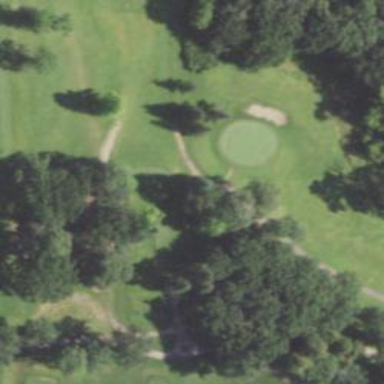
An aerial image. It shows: Golf path made of asphalt.